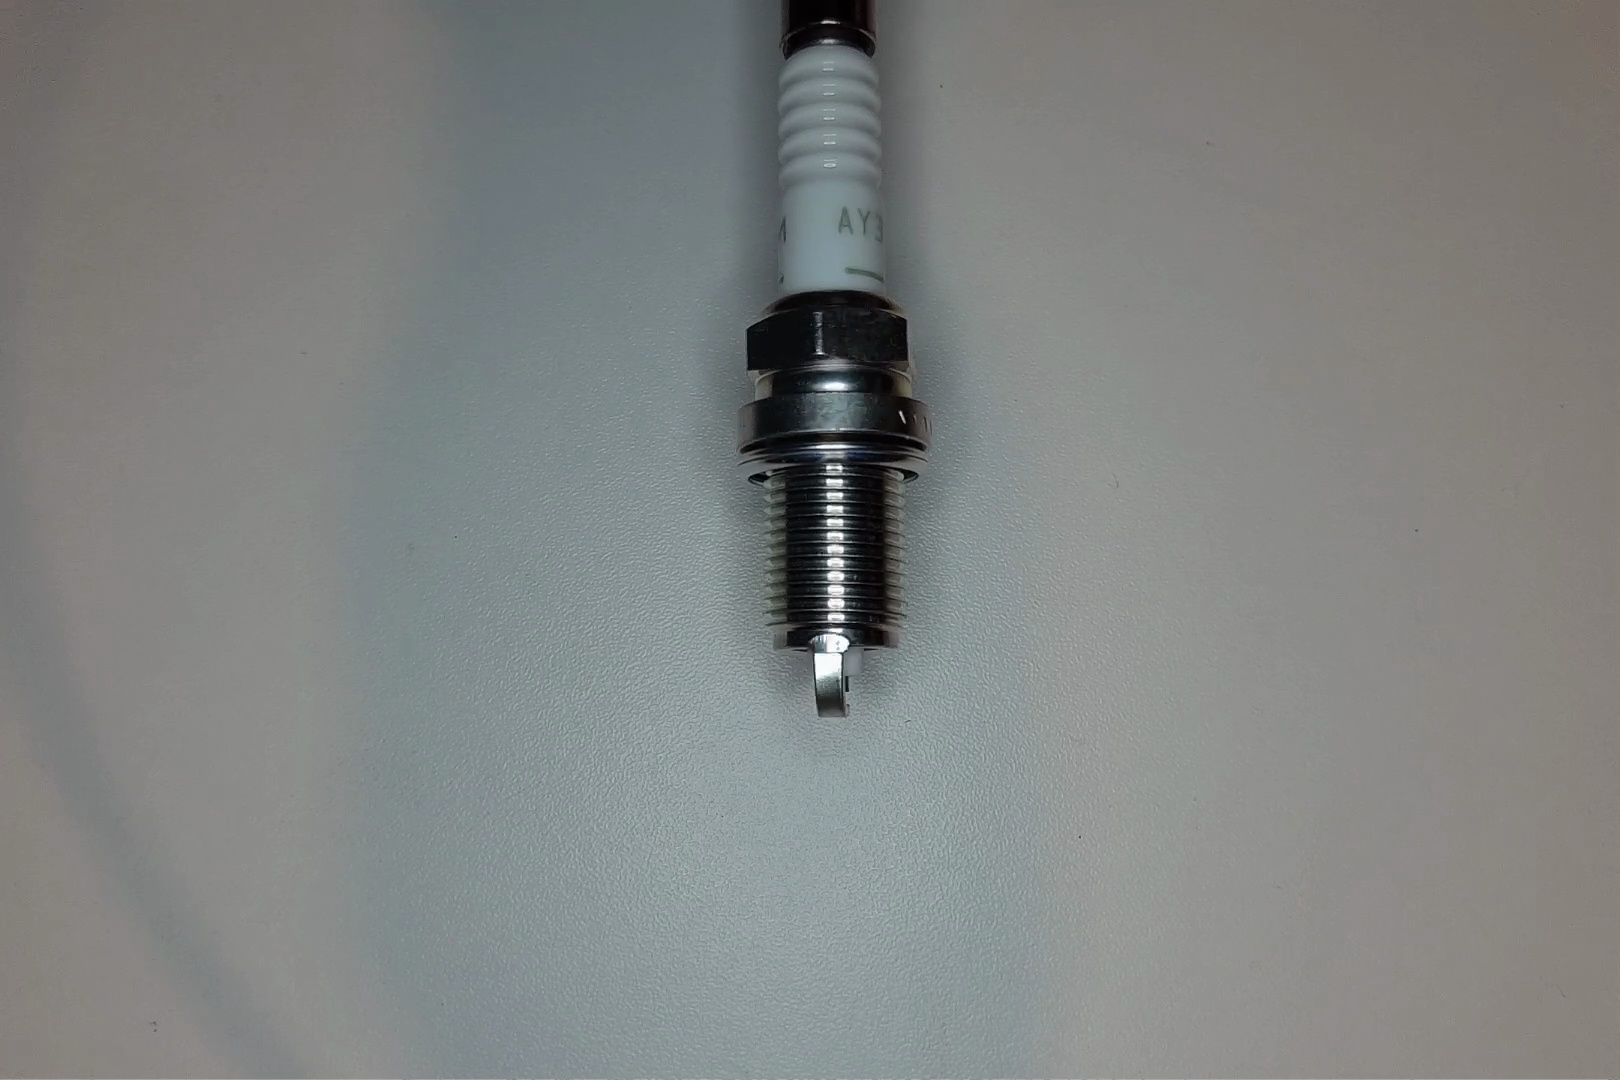
Label: no anomaly